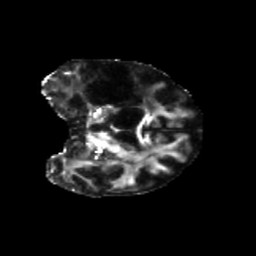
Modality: FA
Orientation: coronal
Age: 66
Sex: female
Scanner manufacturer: siemens
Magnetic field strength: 3 T
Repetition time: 5.25 s
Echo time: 0.08 s